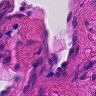
Metastatic tissue present: no